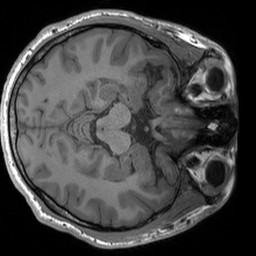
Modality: T1w
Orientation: axial
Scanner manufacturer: siemens
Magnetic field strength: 3 T
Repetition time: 1.54 s
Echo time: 0.00234 s